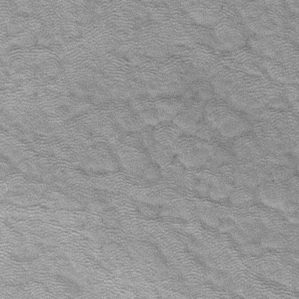
Label: frost